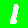
Digit: 1